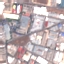
Label: Industrial